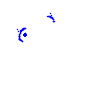
Particle: proton